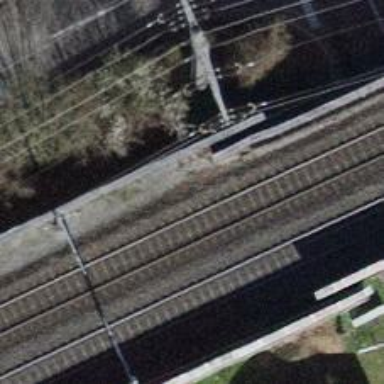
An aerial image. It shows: Bridge with single railway track electrified by contact line.